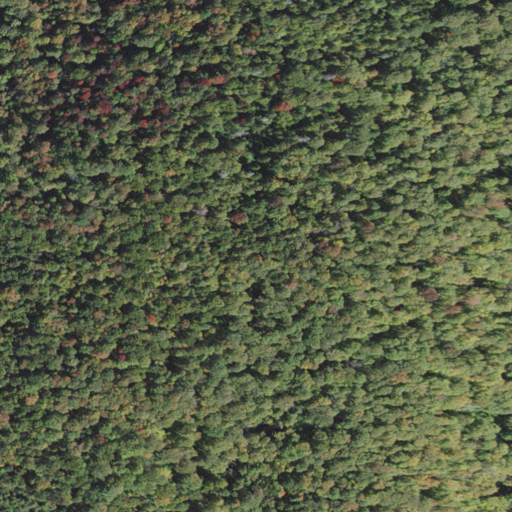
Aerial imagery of mountain in Vermont named Mount Sarah containing deciduous forest, mixed forest, and evergreen forest